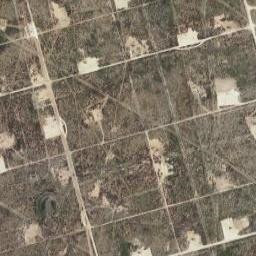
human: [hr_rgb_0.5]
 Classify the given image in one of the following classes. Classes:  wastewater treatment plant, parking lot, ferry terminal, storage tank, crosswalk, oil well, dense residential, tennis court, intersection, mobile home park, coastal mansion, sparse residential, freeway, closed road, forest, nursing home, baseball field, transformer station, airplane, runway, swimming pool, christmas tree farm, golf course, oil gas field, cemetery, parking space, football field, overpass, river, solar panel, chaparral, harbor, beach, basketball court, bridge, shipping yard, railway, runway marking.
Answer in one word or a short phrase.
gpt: oil gas field